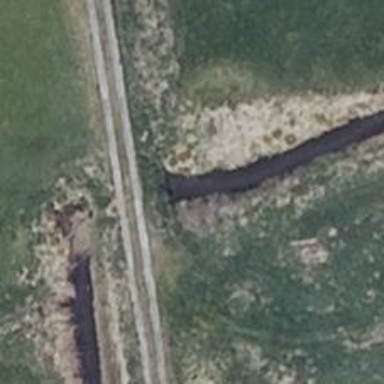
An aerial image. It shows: Canal passing through culvert with riverbanks on the sides.